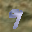
Label: 9